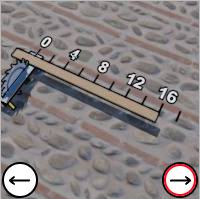
Task: length
Answer: 16
First scale value: 4.0